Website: slack
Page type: stored-credit-cards
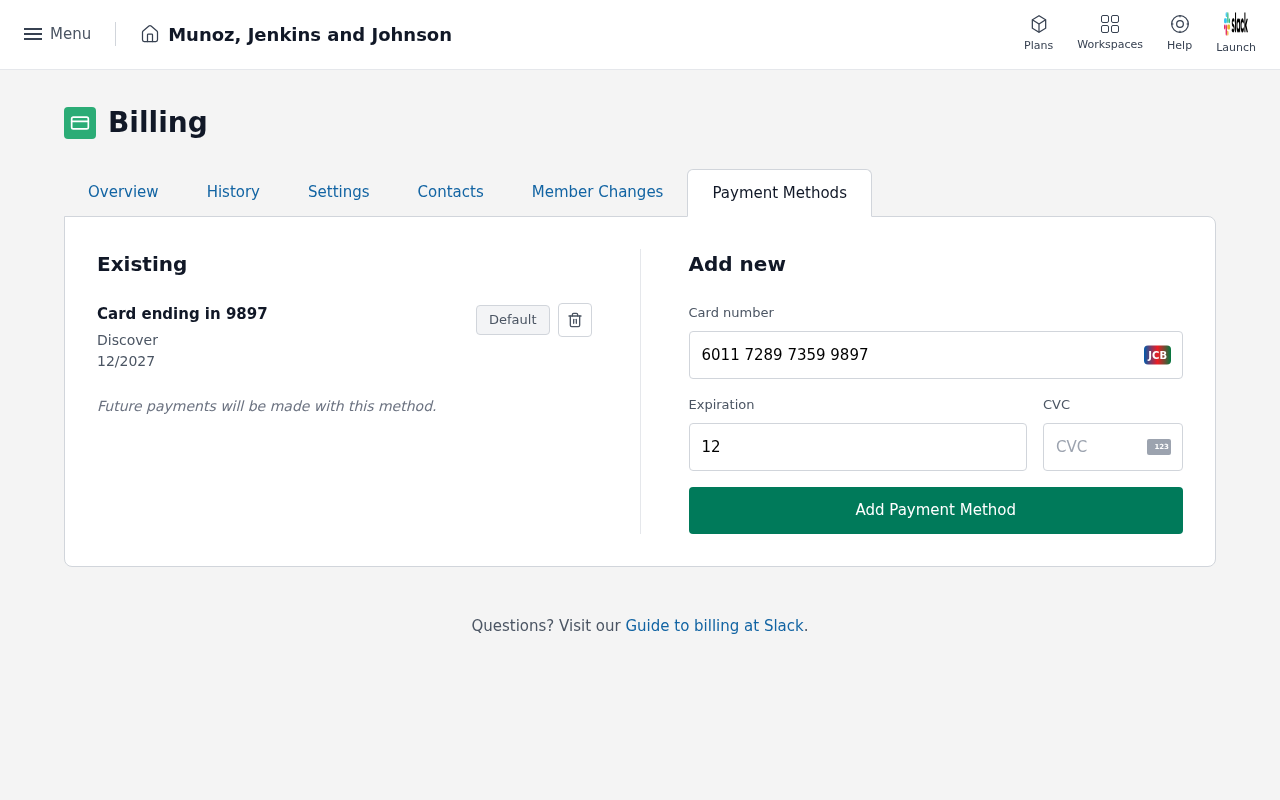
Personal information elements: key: PII_CARD_CVV
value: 479
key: PII_CARD_EXPIRY
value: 12/2027
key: PII_CARD_EXPIRY
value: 12/27
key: PII_CARD_LAST4
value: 9897
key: PII_CARD_NUMBER
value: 6011 7289 7359 9897
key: PII_CARD_TYPE
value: Discover
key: PII_COMPANY
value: Munoz, Jenkins and Johnson